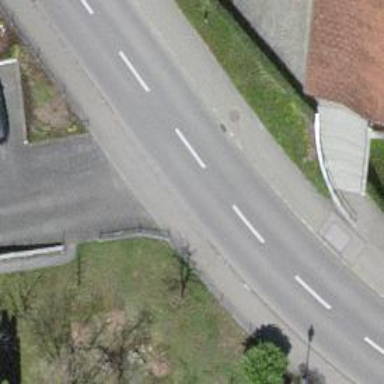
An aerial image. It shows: Tertiary road with separate sidewalks on both sides.